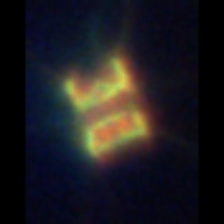
Taxon: Chaetoceros
Group: Diatoms